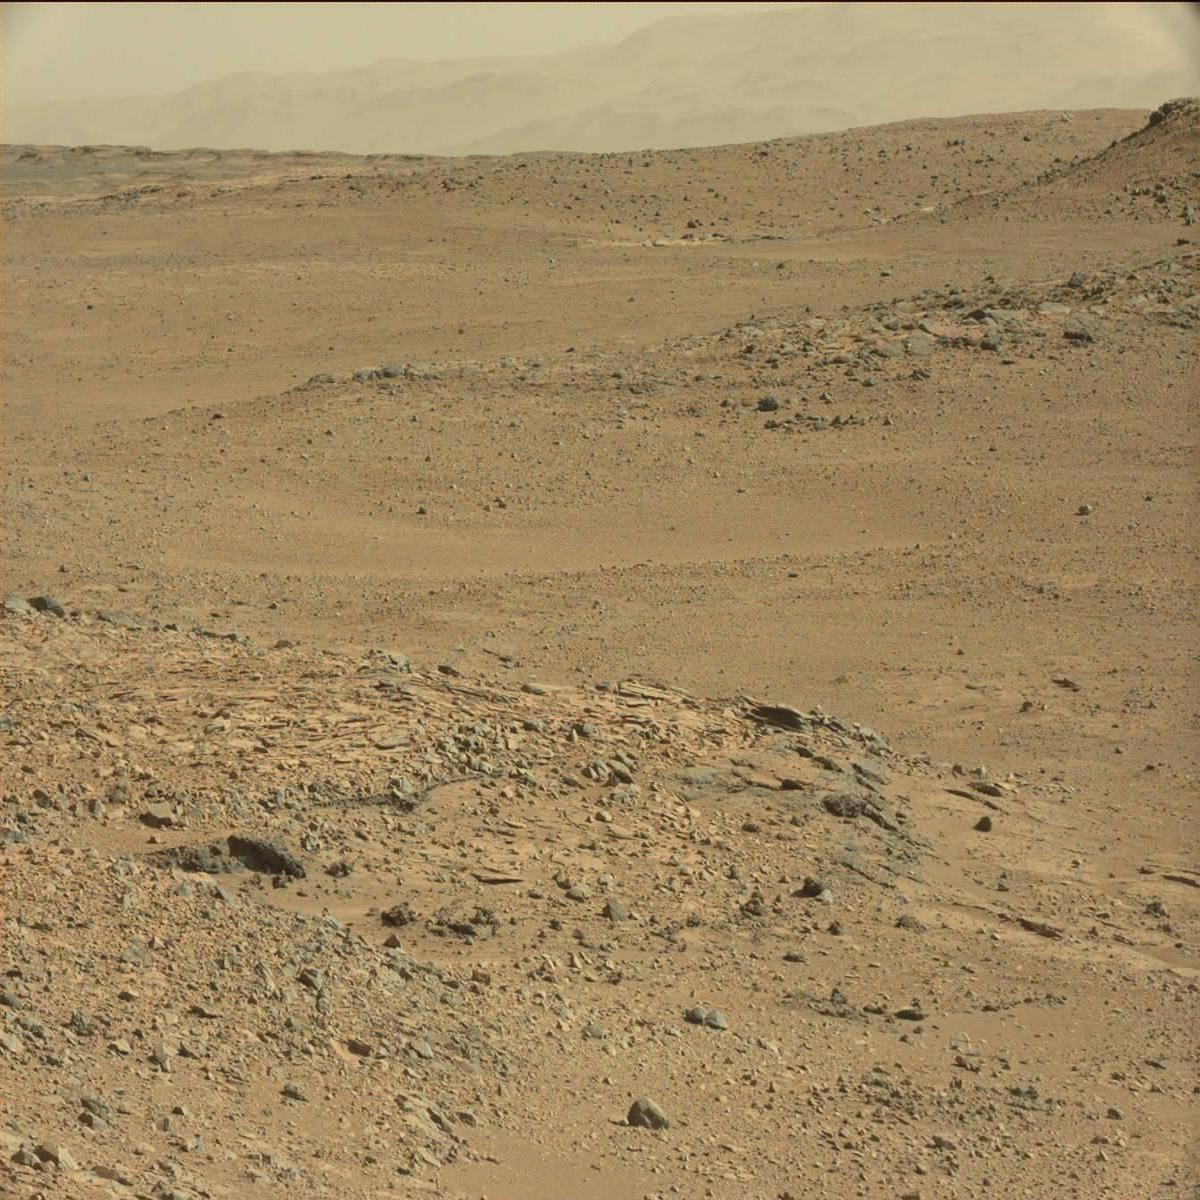
Terrain classes present: Bedrock, Ridge, Sand / Soil, Sky